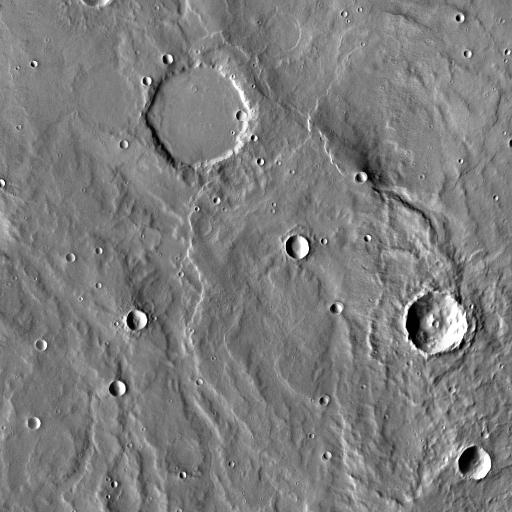
Crater classes present: Background, Other, Layered, Buried, Secondary